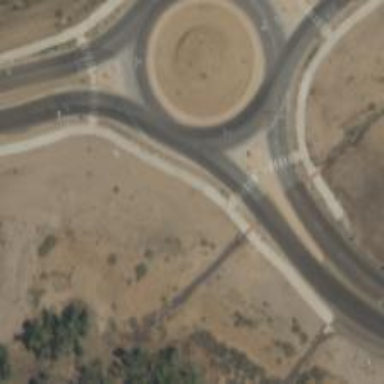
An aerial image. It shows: Primary highway intersecting roundabout.